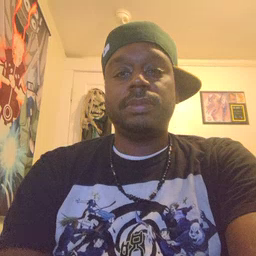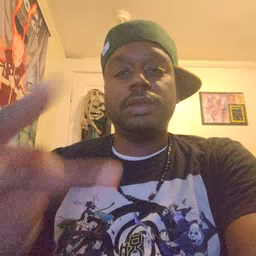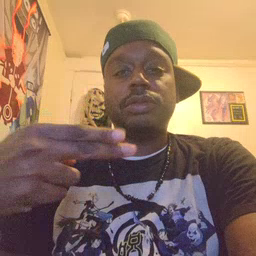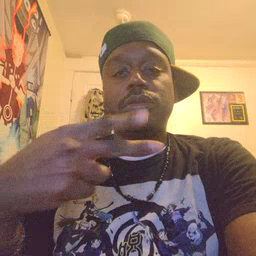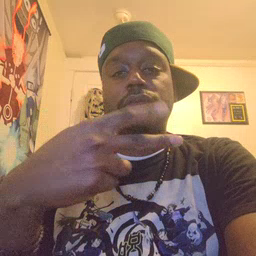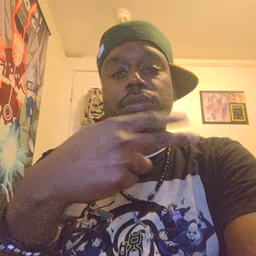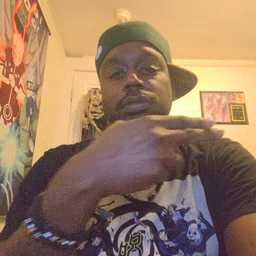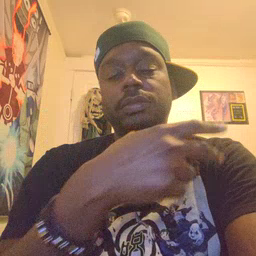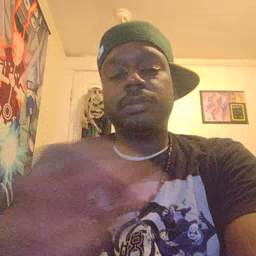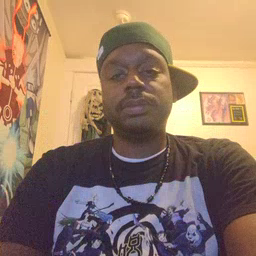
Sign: scissors